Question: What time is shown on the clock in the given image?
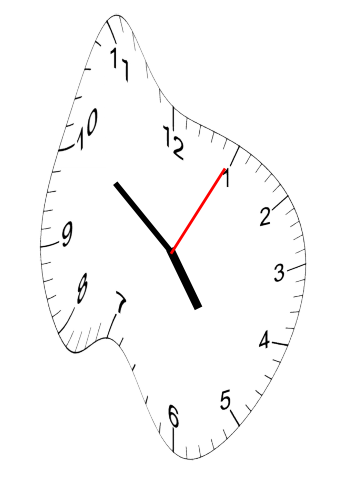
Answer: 04:51:05